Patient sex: F
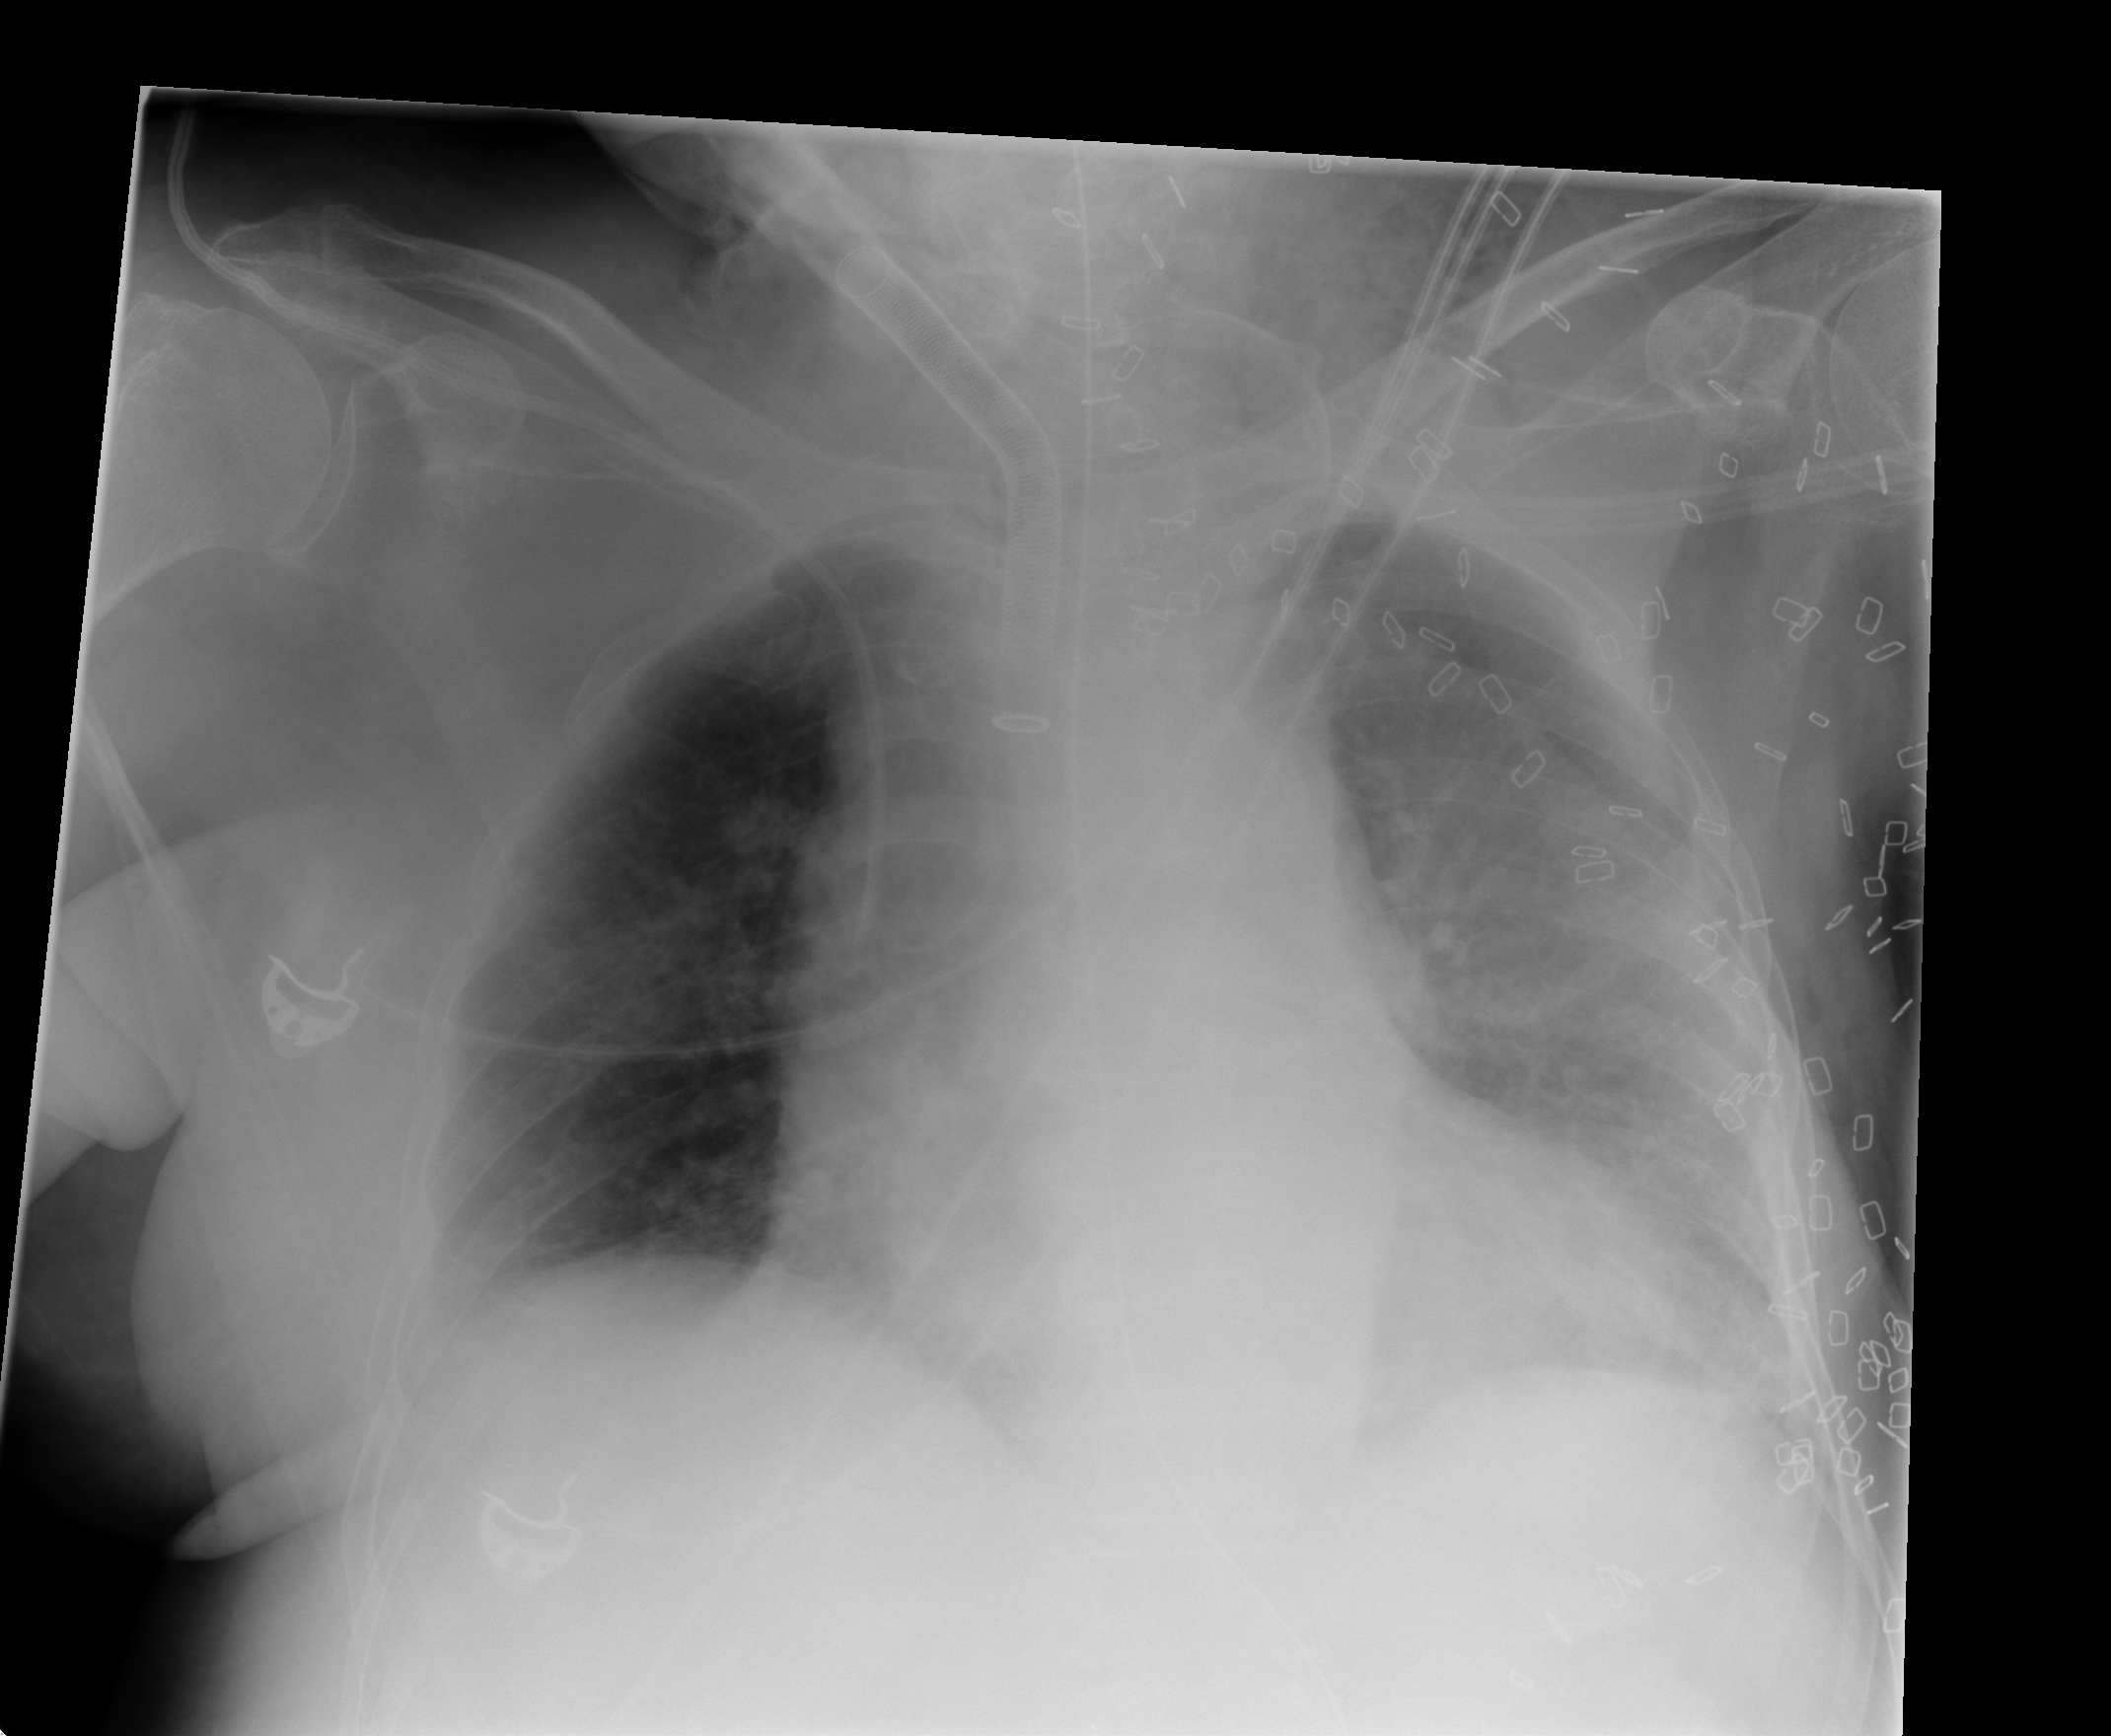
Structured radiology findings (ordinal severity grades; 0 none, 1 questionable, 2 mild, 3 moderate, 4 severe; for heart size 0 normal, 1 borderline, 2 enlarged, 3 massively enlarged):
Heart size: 0
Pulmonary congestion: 2
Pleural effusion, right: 0
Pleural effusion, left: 2
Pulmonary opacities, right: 0
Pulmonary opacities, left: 0
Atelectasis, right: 2
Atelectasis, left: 2